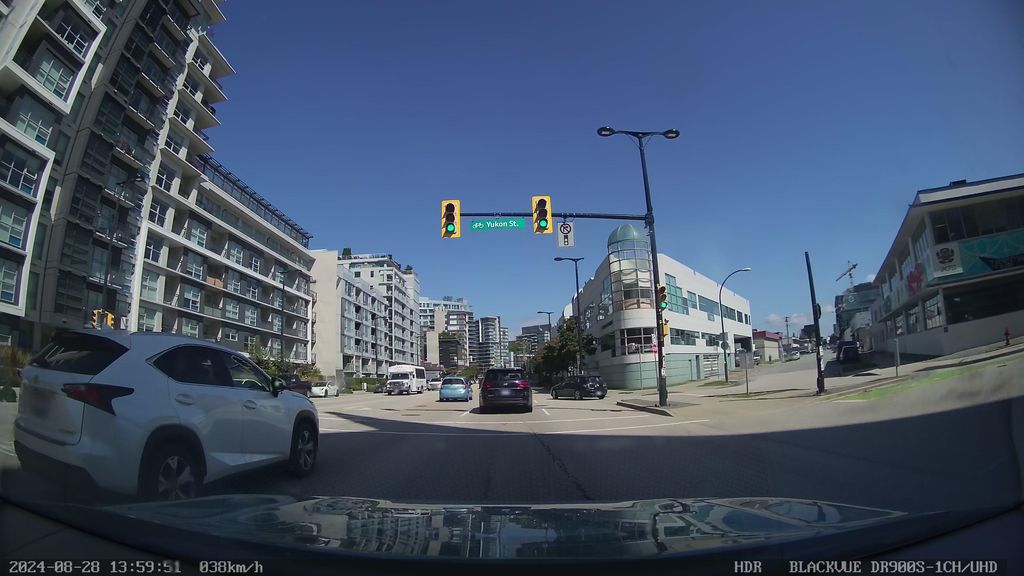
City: vancouver